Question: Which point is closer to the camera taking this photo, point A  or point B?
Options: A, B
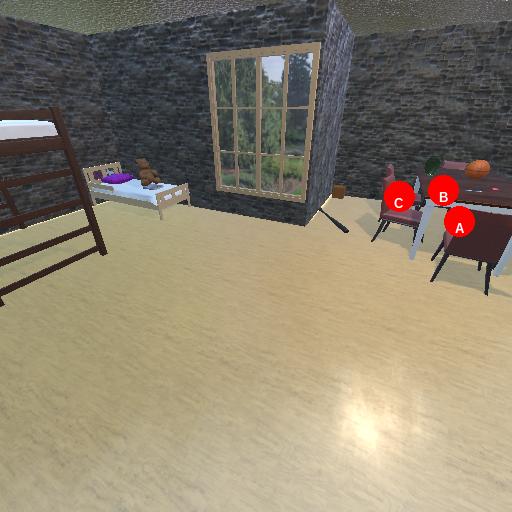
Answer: A